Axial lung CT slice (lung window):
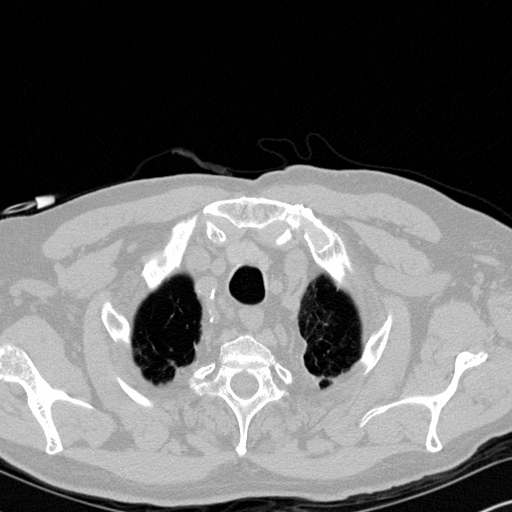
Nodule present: no